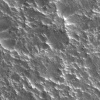
Atmospheric dust classification: not_dusty